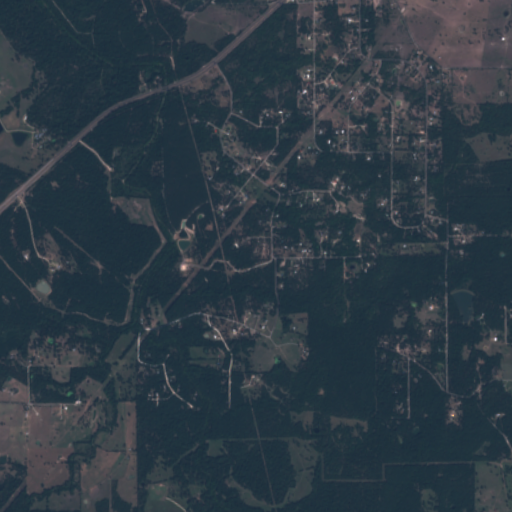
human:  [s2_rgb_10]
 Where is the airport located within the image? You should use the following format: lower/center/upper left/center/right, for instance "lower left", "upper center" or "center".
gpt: There is no airport in the image.